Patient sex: F
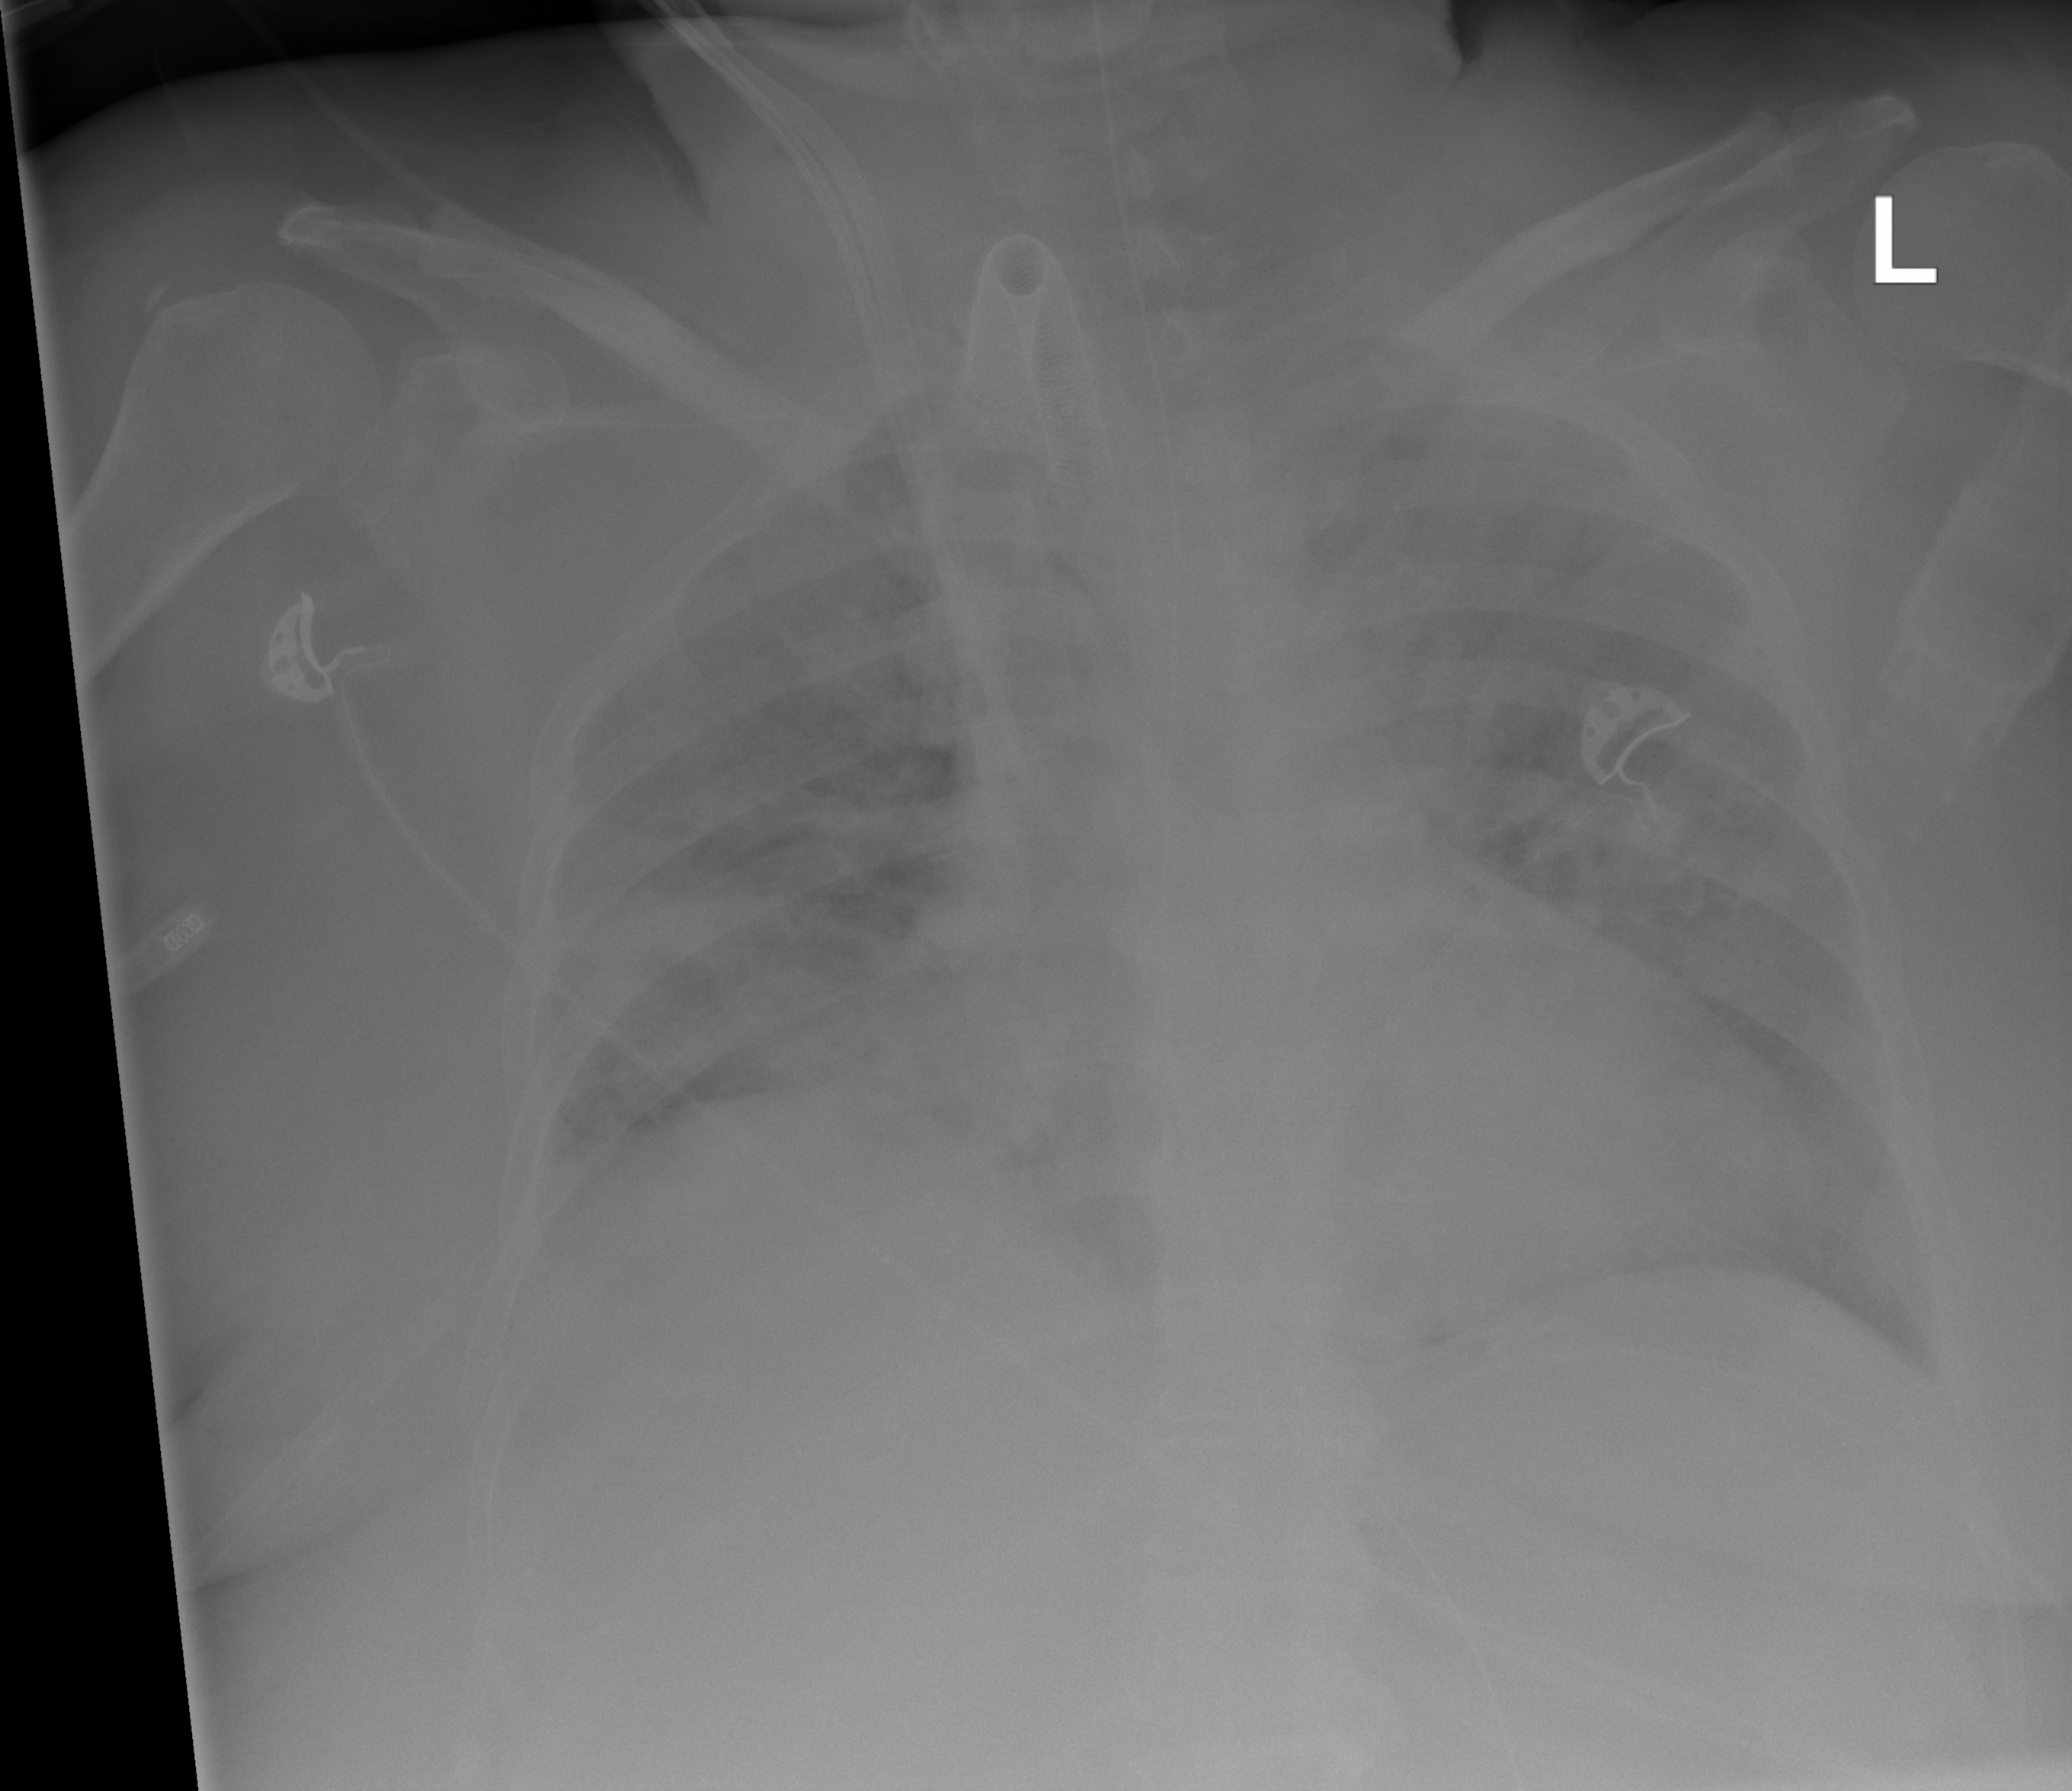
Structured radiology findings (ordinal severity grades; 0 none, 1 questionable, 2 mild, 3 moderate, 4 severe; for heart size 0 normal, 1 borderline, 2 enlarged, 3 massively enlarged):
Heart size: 2
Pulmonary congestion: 3
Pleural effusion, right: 1
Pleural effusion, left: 0
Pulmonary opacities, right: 3
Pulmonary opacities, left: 2
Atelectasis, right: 0
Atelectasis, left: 0